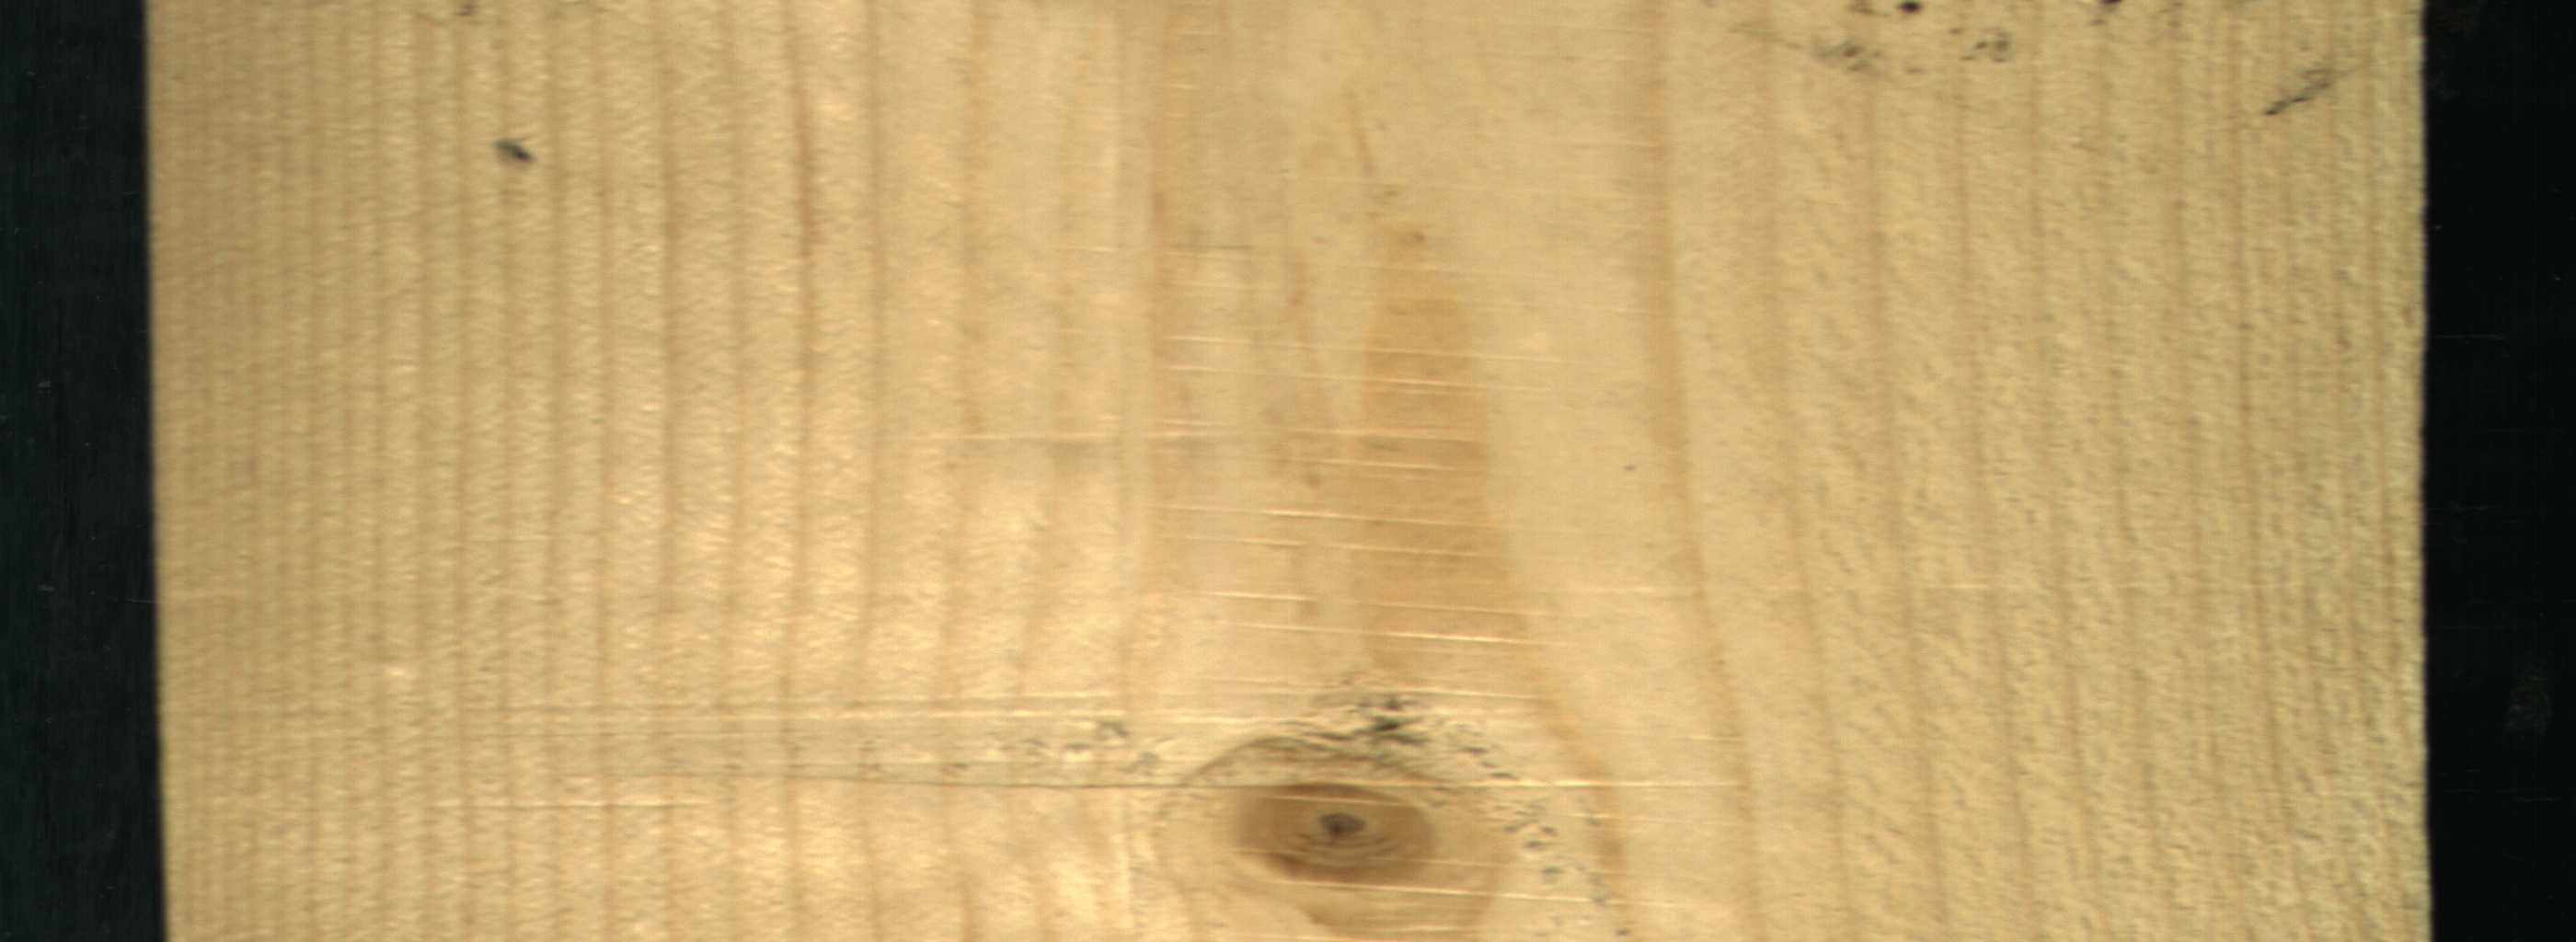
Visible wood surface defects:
Live_Knot